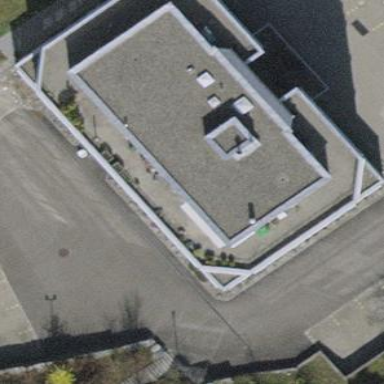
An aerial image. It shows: Office building.